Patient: sex M, age 42
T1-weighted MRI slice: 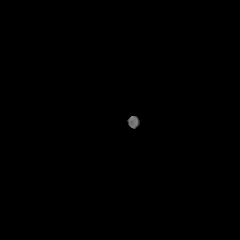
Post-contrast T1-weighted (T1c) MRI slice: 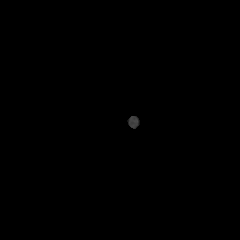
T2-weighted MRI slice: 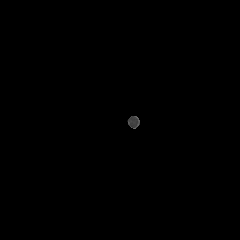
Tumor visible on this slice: no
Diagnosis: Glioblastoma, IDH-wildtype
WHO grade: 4